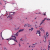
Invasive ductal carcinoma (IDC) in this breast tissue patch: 1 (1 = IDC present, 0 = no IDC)